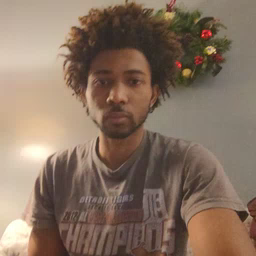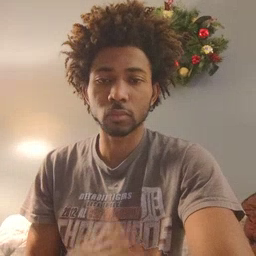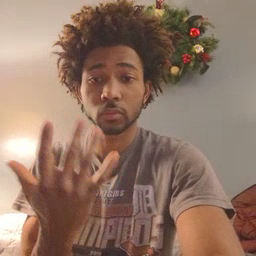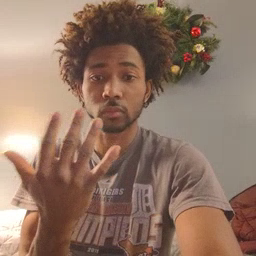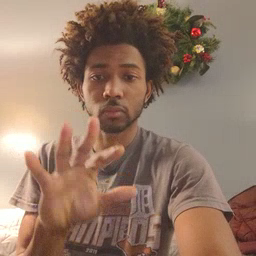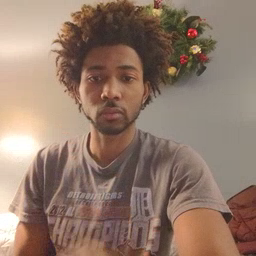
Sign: finger